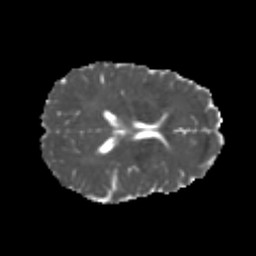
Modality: MD
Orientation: axial
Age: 22
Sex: female
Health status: healthy
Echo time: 0.074 s